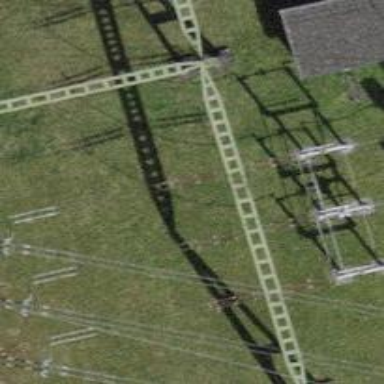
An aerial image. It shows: Insulator used in power equipment.